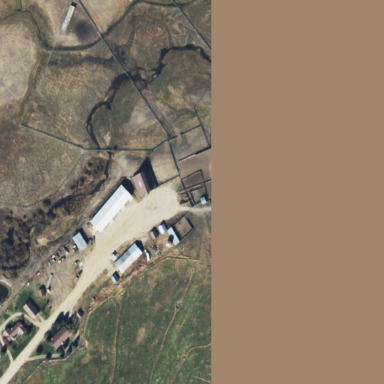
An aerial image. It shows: Farmyard area.